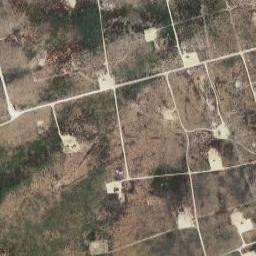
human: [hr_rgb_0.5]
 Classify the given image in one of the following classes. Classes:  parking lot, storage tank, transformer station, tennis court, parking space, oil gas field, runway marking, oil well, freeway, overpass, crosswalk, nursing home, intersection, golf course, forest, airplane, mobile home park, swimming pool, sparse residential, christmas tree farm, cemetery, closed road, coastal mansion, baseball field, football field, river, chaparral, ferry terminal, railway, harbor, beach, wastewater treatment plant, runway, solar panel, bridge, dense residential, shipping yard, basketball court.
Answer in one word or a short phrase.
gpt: oil gas field